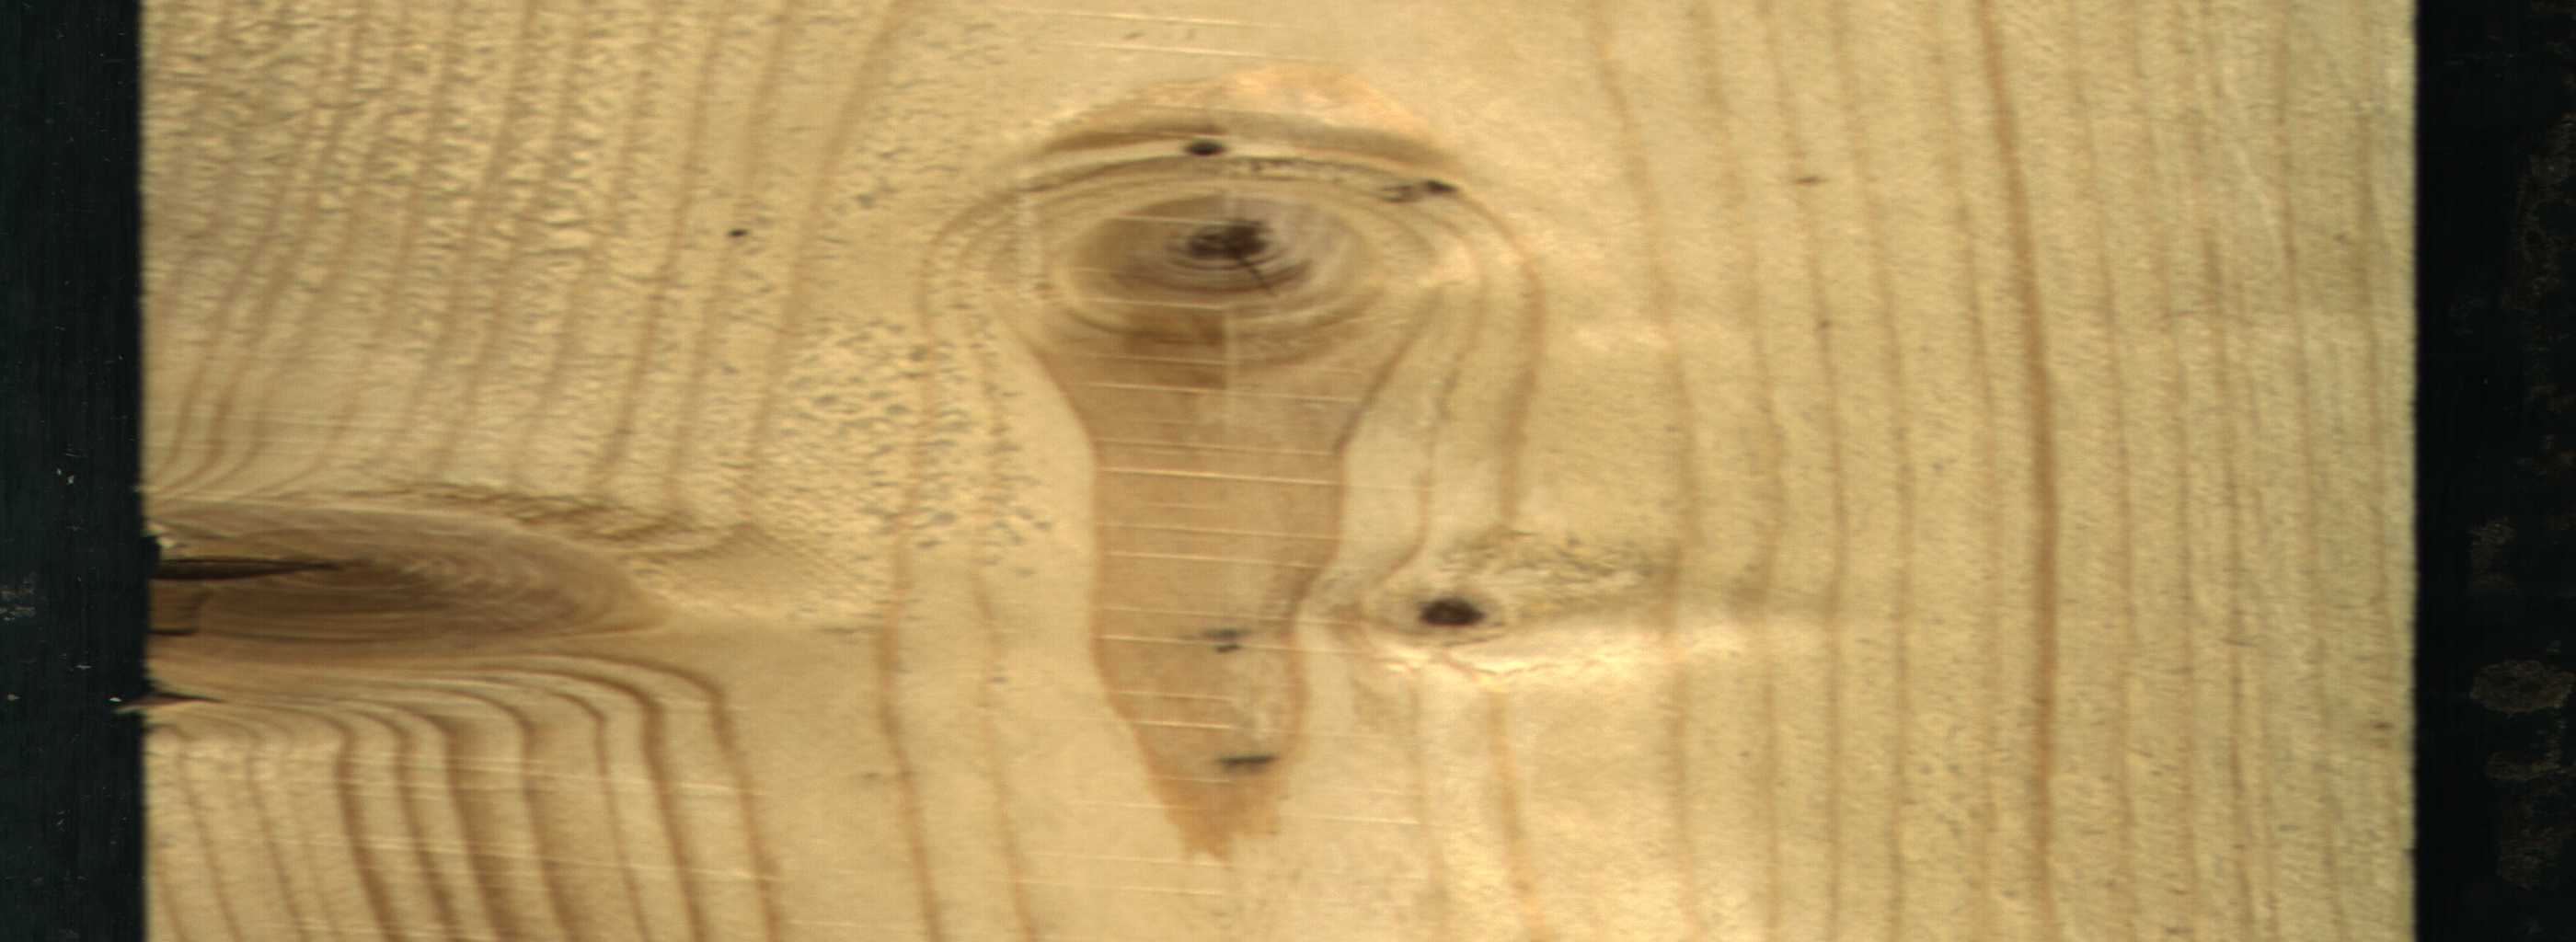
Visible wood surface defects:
knot_with_crack
Dead_Knot
Live_Knot